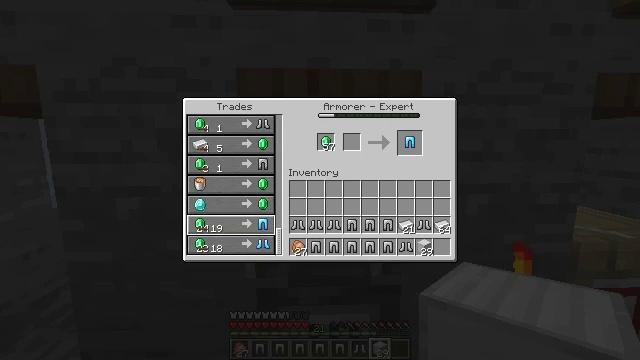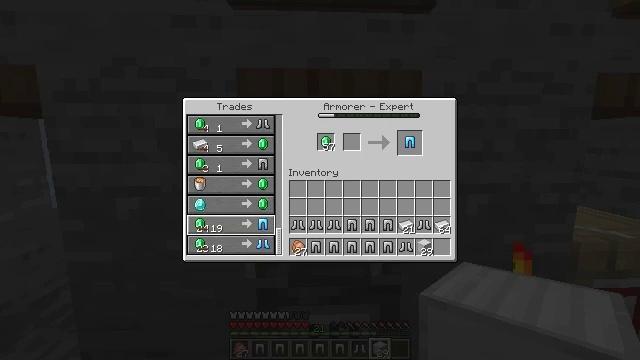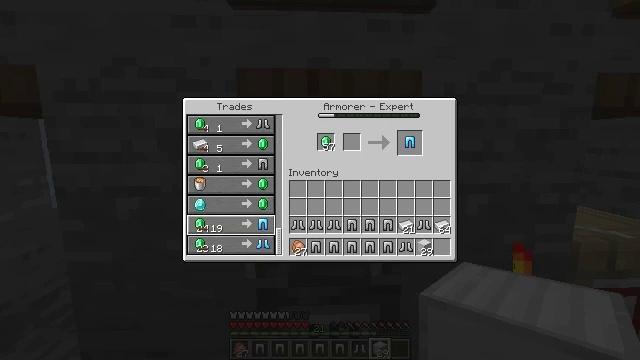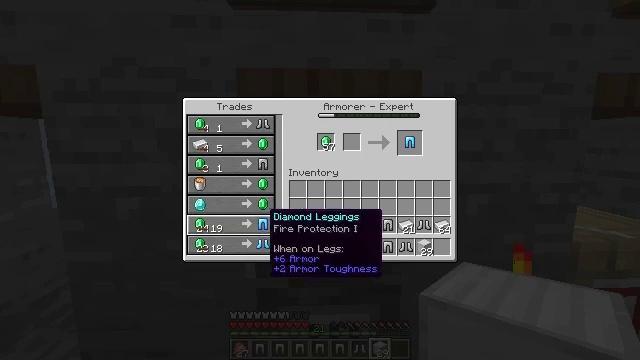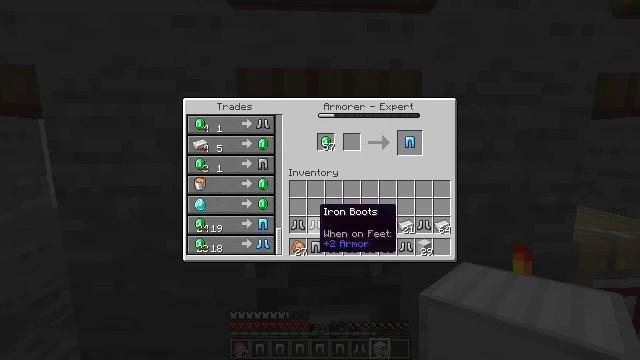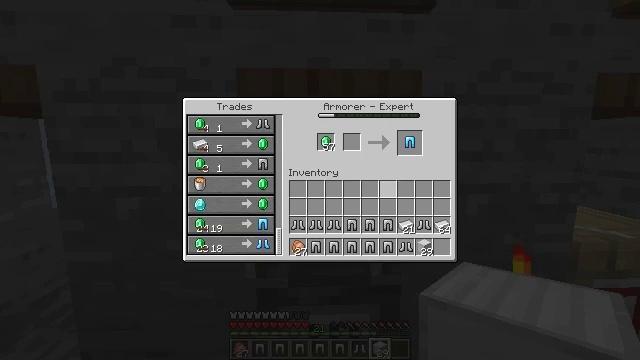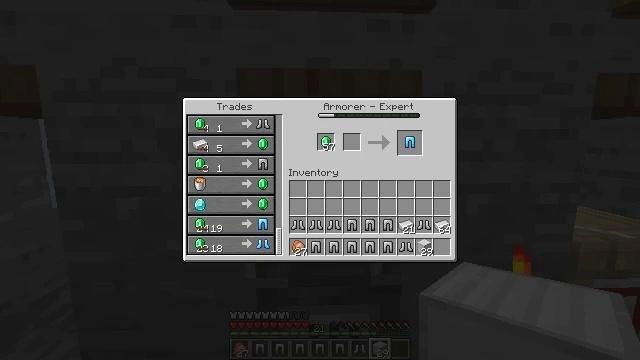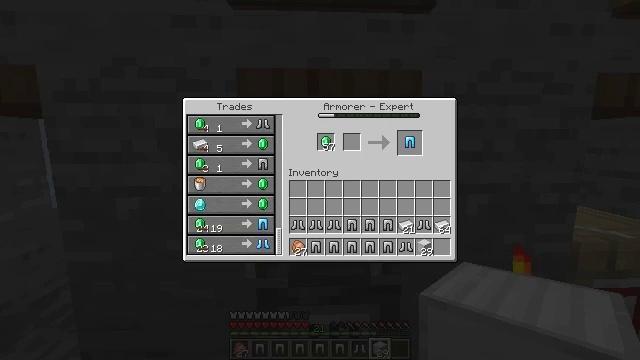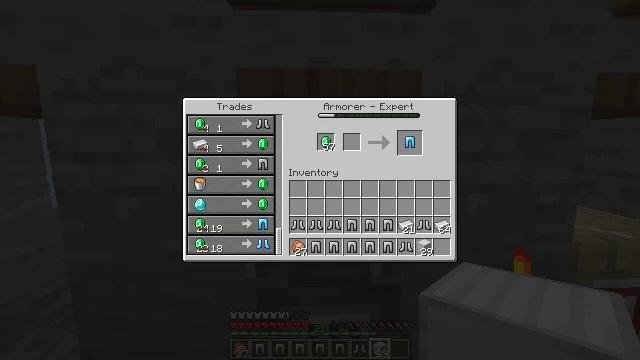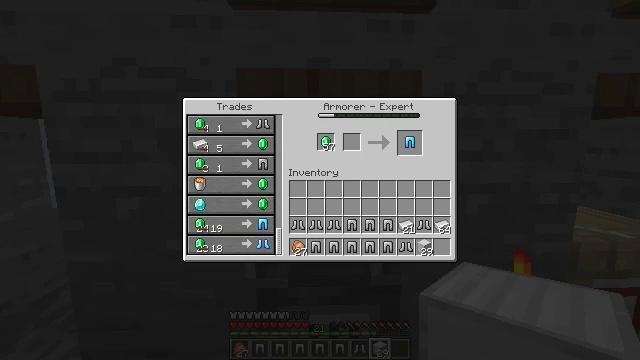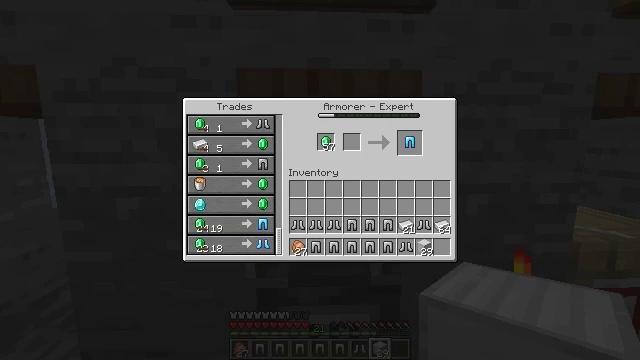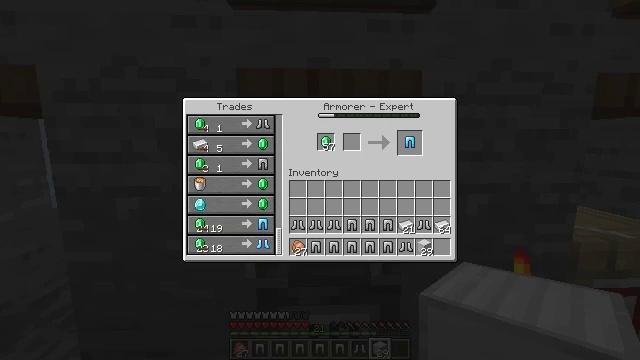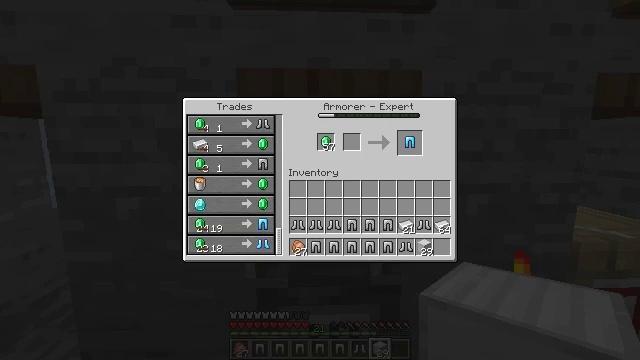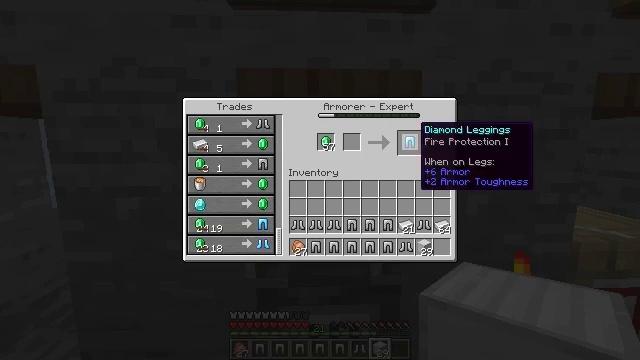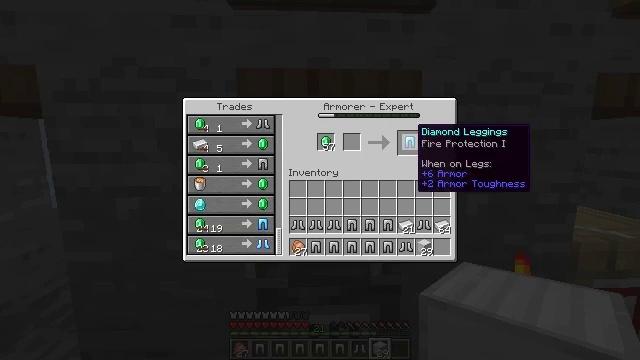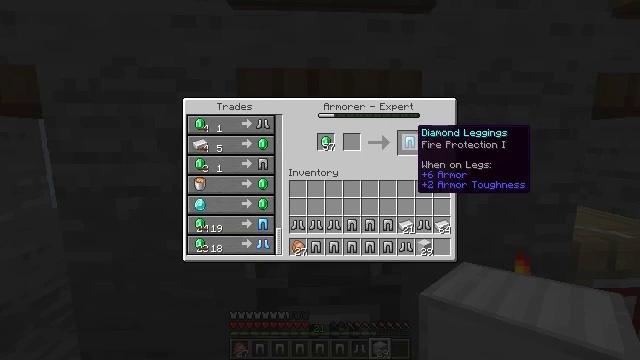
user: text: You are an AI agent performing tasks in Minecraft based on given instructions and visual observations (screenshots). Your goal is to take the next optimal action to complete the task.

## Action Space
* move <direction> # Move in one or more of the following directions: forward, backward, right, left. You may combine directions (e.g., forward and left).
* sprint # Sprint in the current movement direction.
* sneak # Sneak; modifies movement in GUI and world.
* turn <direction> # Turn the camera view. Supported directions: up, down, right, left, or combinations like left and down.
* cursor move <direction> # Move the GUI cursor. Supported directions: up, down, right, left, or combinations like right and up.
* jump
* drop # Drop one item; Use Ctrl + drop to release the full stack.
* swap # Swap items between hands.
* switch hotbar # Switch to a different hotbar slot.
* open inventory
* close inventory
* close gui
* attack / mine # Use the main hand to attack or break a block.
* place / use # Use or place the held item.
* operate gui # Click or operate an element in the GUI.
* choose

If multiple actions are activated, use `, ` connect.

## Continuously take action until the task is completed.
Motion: motion action
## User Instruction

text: Open a crafting table to make diamond leggings.
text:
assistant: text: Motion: no_op
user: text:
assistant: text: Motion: no_op
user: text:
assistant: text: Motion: turn right
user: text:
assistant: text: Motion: turn right
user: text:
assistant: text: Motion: turn right and up
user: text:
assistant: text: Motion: turn right and up
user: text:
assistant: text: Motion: turn up
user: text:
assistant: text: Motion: no_op
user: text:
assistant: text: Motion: no_op
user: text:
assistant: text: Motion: no_op
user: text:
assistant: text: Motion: no_op
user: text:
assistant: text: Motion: no_op
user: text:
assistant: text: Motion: turn left
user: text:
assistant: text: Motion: no_op
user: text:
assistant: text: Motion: no_op
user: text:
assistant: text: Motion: no_op
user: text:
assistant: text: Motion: attack / mine
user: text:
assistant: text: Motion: attack / mine
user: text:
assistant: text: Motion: attack / mine
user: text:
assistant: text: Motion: turn left and down
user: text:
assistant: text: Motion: turn left and down
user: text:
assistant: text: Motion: no_op